Interaction volume radius: 10 \u00c5
Interaction volume height: 25 \u00c5
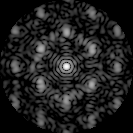
Disorder parameter: 0.5764